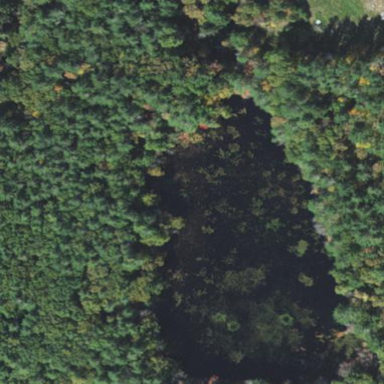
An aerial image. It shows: Pond surrounded by natural water.